【题型】选择题　【知识点】立体几何　【难度】easy
国家二级文化保护遗址玉皇阁的台基可近似看作上、下底面边长分别为 $2\text{m}$，$4\text{m}$，侧棱长为 $3\text{m}$ 的正四棱台，则该台基的体积约为（ \quad ）

A. $\frac{28\sqrt{7}}{3}\text{m}^3$ \qquad\qquad B. $28\sqrt{7}\text{m}^3$ \qquad\qquad C. $28\text{m}^3$ \qquad\qquad D. $\frac{20\sqrt{7}}{3}\text{m}^3$
【解答】
【答案】 A

【分析】 根据题意先求出棱台的高，然后利用棱台体积公式可求解.

【详解】 由题意作出正四棱台图象，如下图所示：

$ABCD-A_1B_1C_1D_1$ 为正四棱台，$AB=2$，$AA_1=3$，$A_1B_1=4$，

连接 $AC$，$A_1C_1$ 得 $AC=2\sqrt{2}$，$A_1C_1=4\sqrt{2}$，

过 $A$ 作 $AG \perp A_1C_1$，过 $C$ 作 $CH \perp A_1C_1$，

所以 $AC = GH = 2\sqrt{2}$，$A_1G = HC_1 = \sqrt{2}$，

在直角三角形 $AA_1G$ 中，$AG = \sqrt{(AA_1)^2 - (A_1G)^2} = \sqrt{3^2 - (\sqrt{2})^2} = \sqrt{7}$，

所以正四棱台的高 $h=\sqrt{7}$，正四棱台上、下底面积为 $2^2=4 \, (\text{m}^2)$ 和 $4^2=16 \, (\text{m}^2)$，

所以体积 $V = \frac{1}{3} \times \sqrt{7} \times (4 + \sqrt{4 \times 16} + 16) = \frac{28\sqrt{7}}{3} \, (\text{m}^3)$.

故选：A.
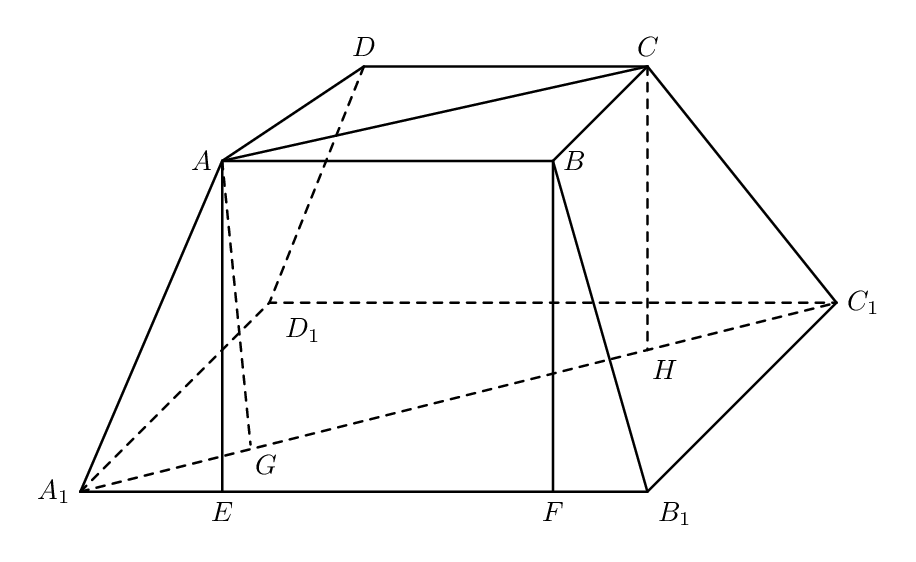